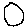
Label: circle